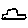
Label: car